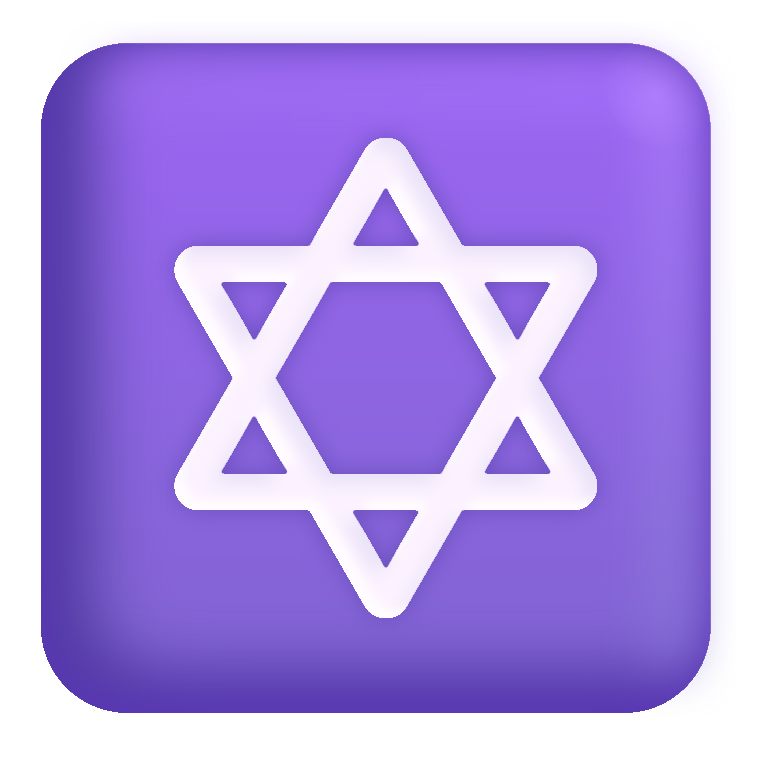
star of david color